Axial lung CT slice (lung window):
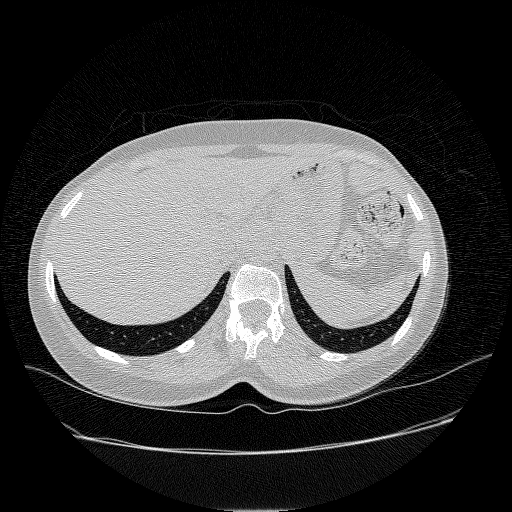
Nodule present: no